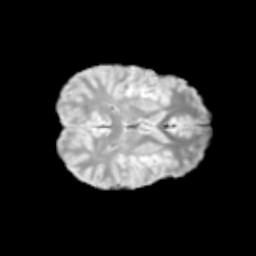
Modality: T2w
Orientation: axial
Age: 13
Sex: male
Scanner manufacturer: siemens
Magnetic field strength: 3 T
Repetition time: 3.8 s
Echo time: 0.07 s